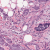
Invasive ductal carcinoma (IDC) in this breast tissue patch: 1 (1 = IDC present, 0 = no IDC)